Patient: sex M, age 57
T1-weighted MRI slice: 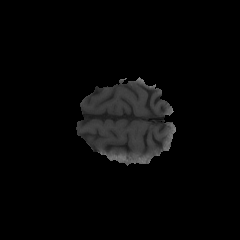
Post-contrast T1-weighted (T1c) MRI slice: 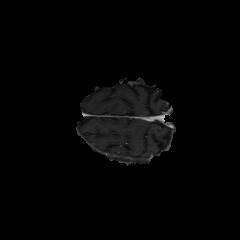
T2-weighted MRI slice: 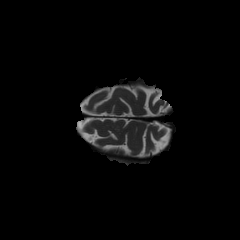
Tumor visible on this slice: no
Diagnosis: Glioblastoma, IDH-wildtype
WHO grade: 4